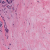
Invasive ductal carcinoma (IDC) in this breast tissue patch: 1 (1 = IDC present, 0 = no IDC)